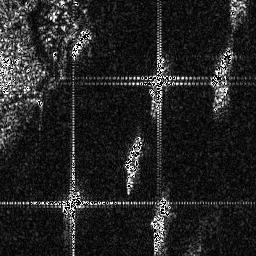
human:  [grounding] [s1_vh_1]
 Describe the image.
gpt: In the satellite image, there is  <ref>1 medium ship </ref> <box>[[23, 73, 31, 83, 0]]</box> located at bottom left,  <ref>2 medium ship </ref> <box>[[48, 51, 55, 66, 0], [57, 21, 65, 39, 0]]</box> located at center,  <ref>1 medium ship </ref> <box>[[26, 9, 35, 23, 0]]</box> located at top,  <ref>1 medium ship </ref> <box>[[81, 17, 91, 33, 0]]</box> located at top right,  <ref>1 medium ship </ref> <box>[[58, 76, 66, 89, 0]]</box> located at bottom.